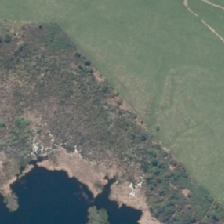
Land cover: herbaceous_freshwater_vege